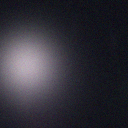
Screen state: off